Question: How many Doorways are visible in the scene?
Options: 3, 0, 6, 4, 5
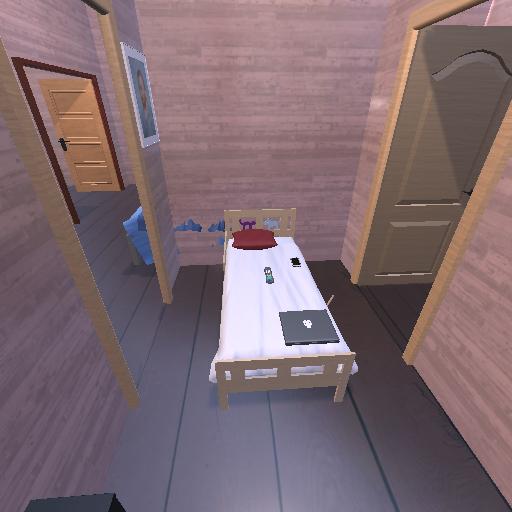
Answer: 3